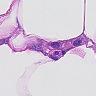
Metastatic tissue present: yes